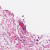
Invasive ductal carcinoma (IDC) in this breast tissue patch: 0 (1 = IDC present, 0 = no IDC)